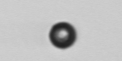
Label: bead